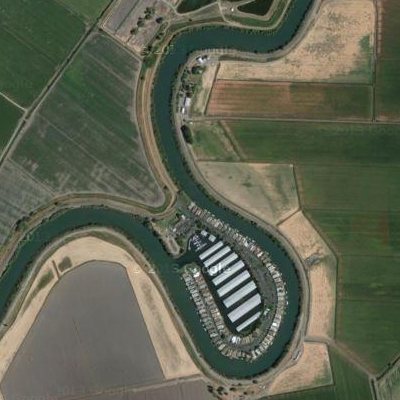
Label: RiverLake